Interaction volume radius: 10 \u00c5
Interaction volume height: 20 \u00c5
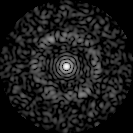
Disorder parameter: 0.8171